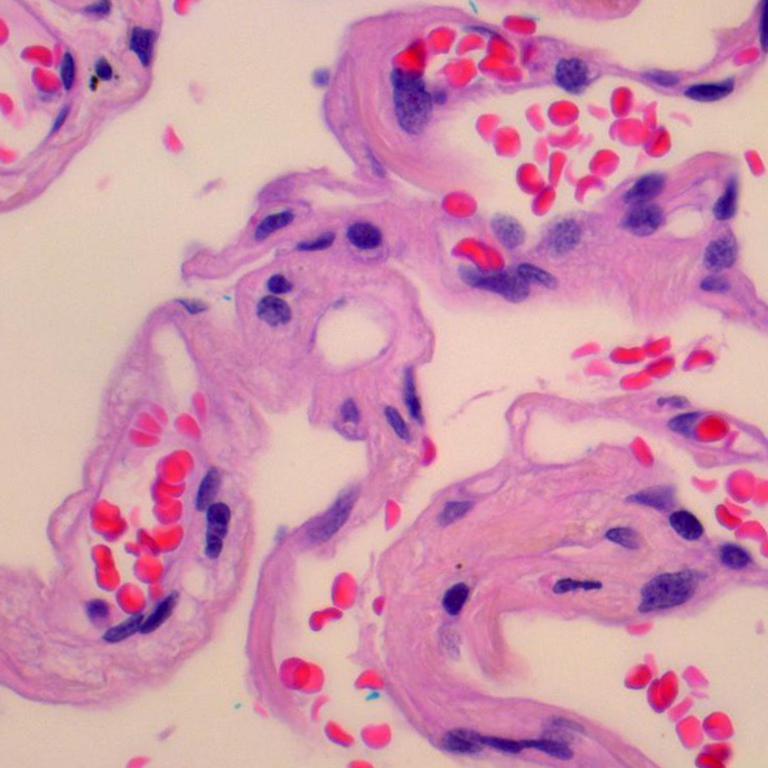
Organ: lung
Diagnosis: benign